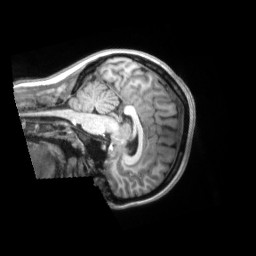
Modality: T1w
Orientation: sagittal
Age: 20
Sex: female
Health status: ill
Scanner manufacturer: siemens
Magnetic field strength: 3 T
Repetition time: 2.2 s
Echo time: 0.00157 s